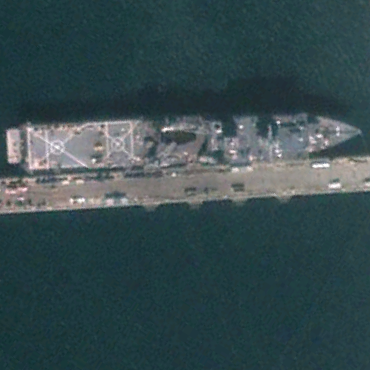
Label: combat